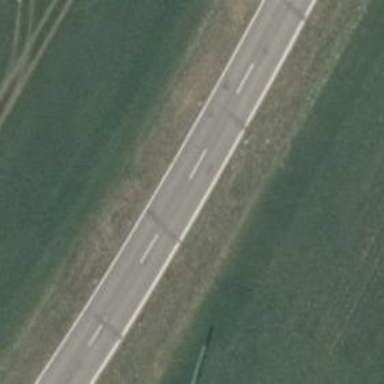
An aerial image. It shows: Secondary road with asphalt surface.